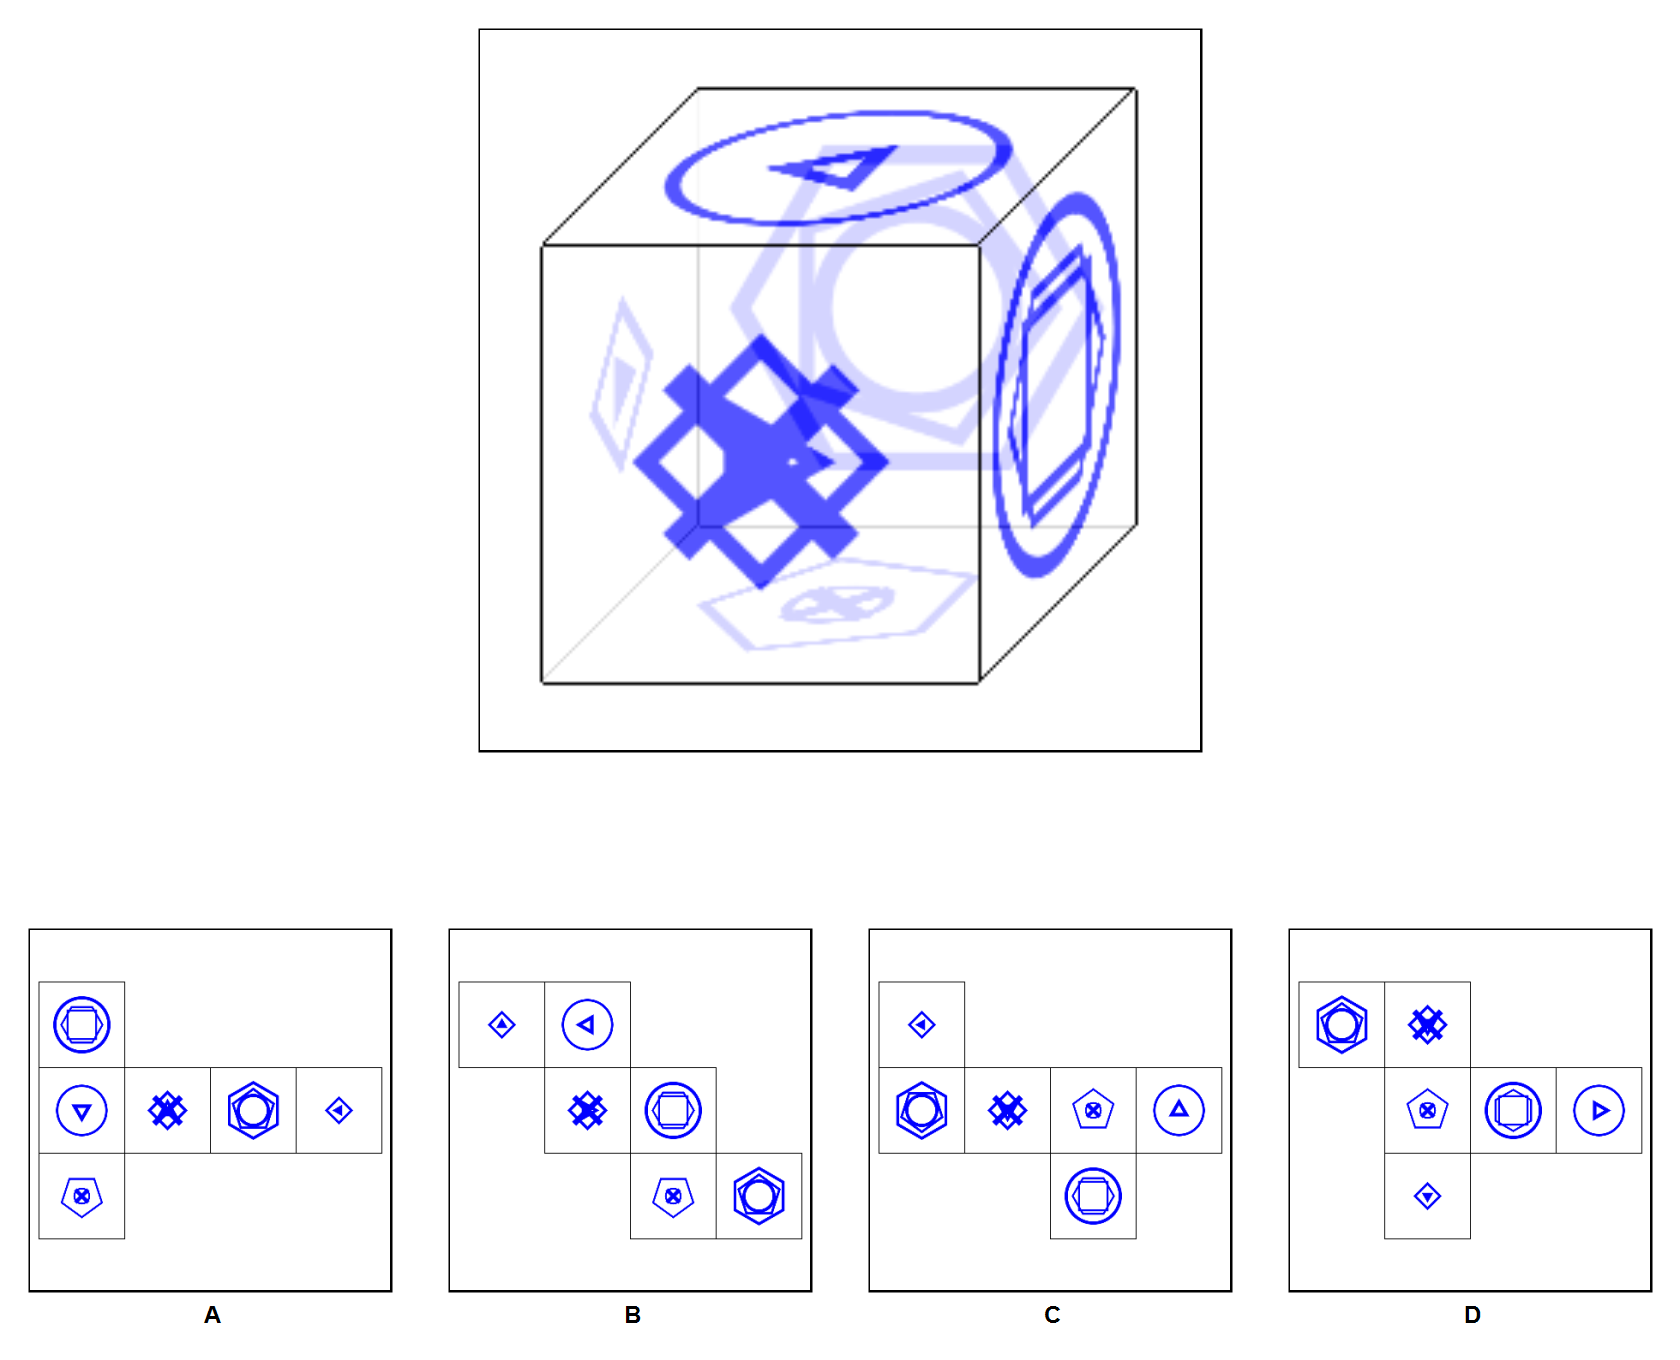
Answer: B